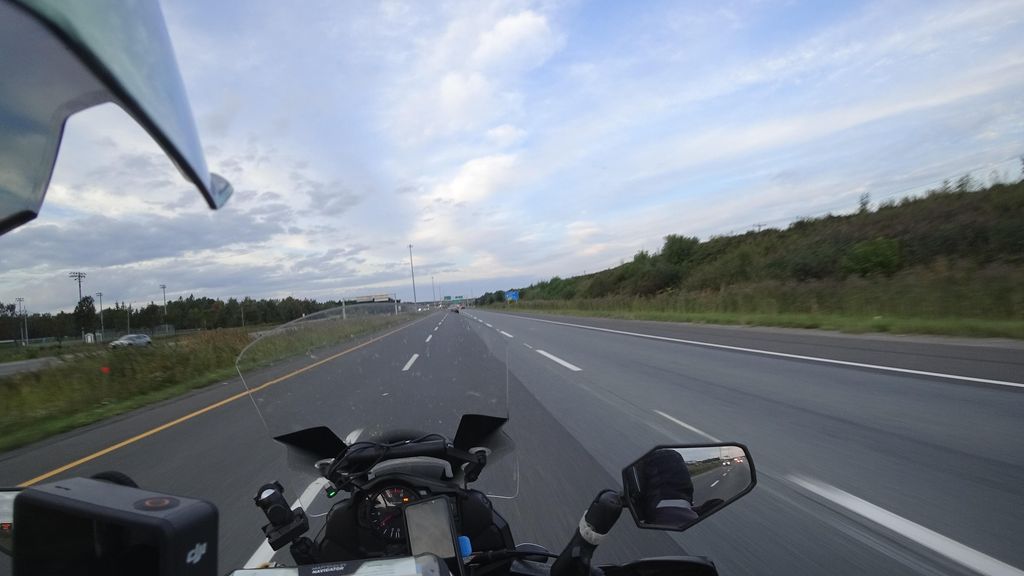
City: quebec_city